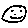
Label: smiley face